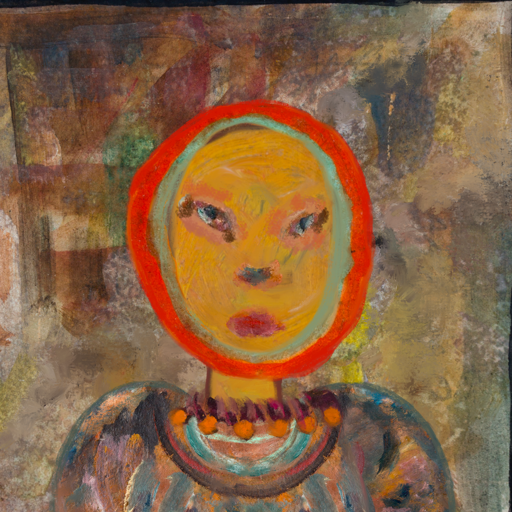
Background: Mosgoul, Head And Neck Front: After_Raid, Face Front: Boggyland, Bust: Boggyland, Hair Front: Sisters, Head Accessory: Blank, Second Necklace: Blank, Necklace: Doll, Baby: Blank